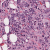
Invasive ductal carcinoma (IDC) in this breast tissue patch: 1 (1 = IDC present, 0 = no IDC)